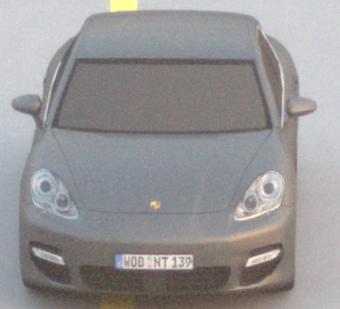
Make: Porsche
Model: Panamera
Detailed model: Panamera (970)
Model produced from: 2010/05
Model produced until: 2013/04
Doors: 5
Color: gray
Road condition: dry road
Daytime: dawn
Contrast: low contrast